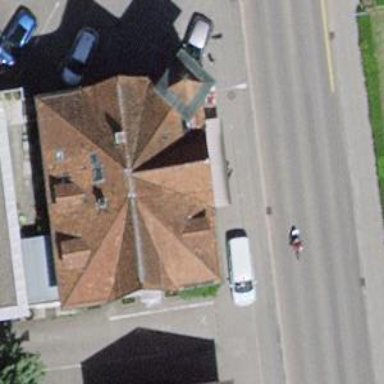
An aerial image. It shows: Fast food establishment.